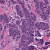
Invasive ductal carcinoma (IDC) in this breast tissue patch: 1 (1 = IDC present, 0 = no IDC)